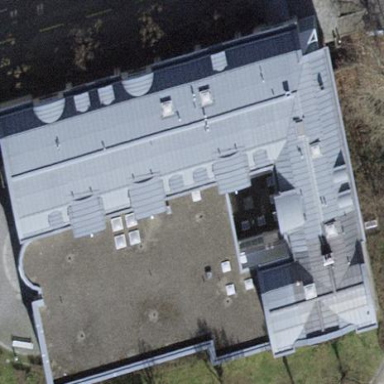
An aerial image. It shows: Hospital building.